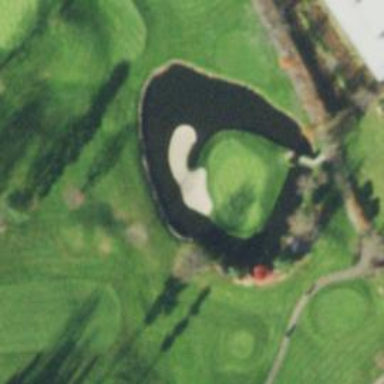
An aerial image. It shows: Golf hole.